Field crop: tomato
Growth stage: 1
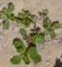
Species: portulaca